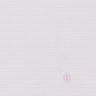
Metastatic tissue present: no